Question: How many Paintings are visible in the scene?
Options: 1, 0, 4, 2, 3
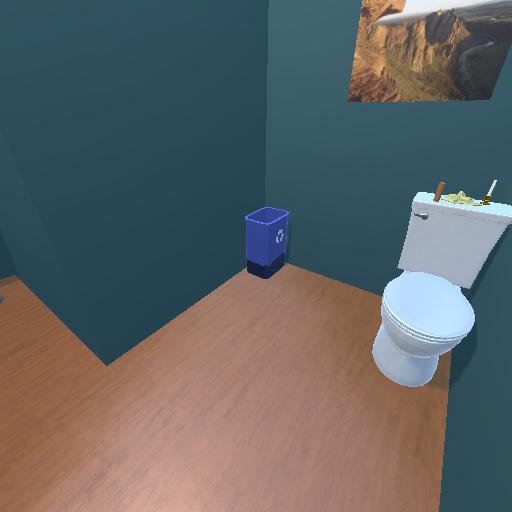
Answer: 1